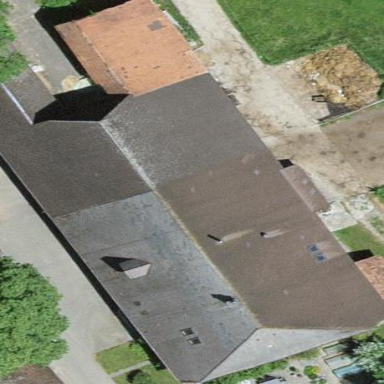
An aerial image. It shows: Farm building.